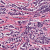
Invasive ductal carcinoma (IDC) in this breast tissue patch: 1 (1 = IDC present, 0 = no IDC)